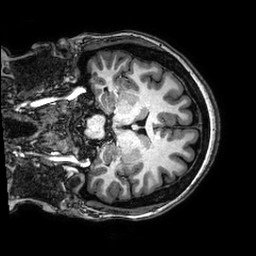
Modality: T1w
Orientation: coronal
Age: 33
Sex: female
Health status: healthy